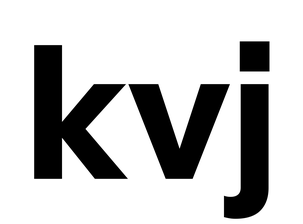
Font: InstrumentSans_Bold